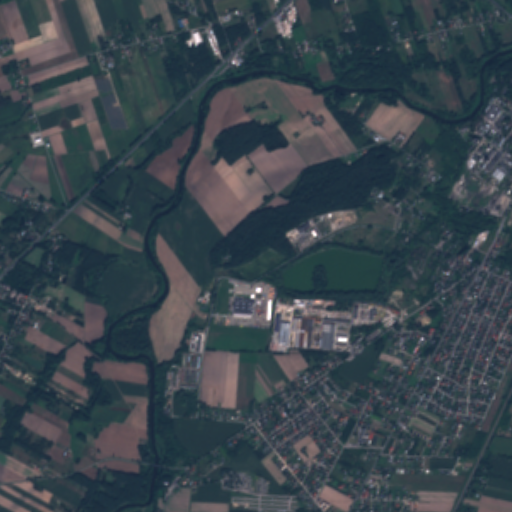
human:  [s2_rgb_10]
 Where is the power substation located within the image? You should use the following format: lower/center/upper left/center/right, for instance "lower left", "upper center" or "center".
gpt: The power substation is located in the center right of the image.
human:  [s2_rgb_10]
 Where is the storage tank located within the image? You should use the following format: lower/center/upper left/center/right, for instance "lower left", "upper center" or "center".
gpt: The storage tank is located in the upper left of the image.
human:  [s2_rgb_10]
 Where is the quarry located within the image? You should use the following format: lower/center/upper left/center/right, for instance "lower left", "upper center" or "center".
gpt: There is no quarry in the image.